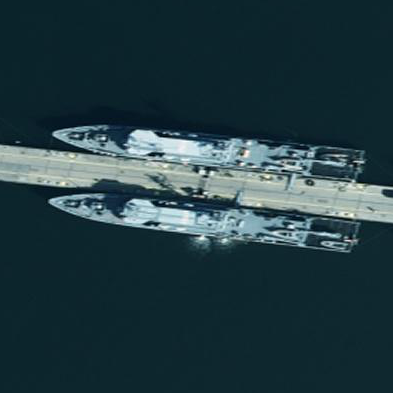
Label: combat